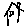
Label: house